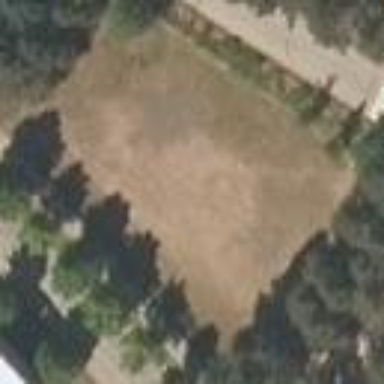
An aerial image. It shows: Recreation ground with sandy surface.